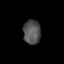
Tissue: prostate
Cell type: T cells
Senescence score: 0.7153
Nuclear area (px): 413
Mean DAPI intensity: 81.731